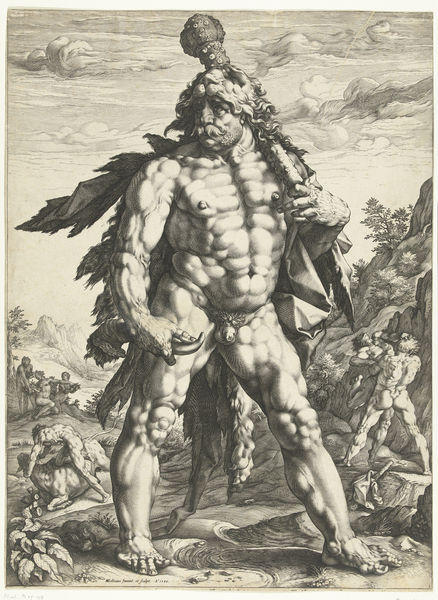
Titel: De grote Hercules
Künstler: Hendrick Goltzius
Standort: Amsterdam
Institution: Rijksmuseum
Schlagwörter: akt, berg, himmel, kämpfer, mann, nackt, wolken, haar, schwarz, weiss, zeichnung, tier, bart, hände, niederlande, gehen, haare, pflanze, fell, berge, füsse, muskeln, nackte, muskulös, druckgraphik, radierung, schwarzweiß, muskel, mittelalter, schreiten, dürer, kraut, kupferstich, stier, herkules, keule, ungeheuer, eber, herakles, zahn, löwenfell, keiler, riese, simultandarstellung, woke, beulen, renaissace, halbgott, entstellt, taten, heemskerck